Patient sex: M
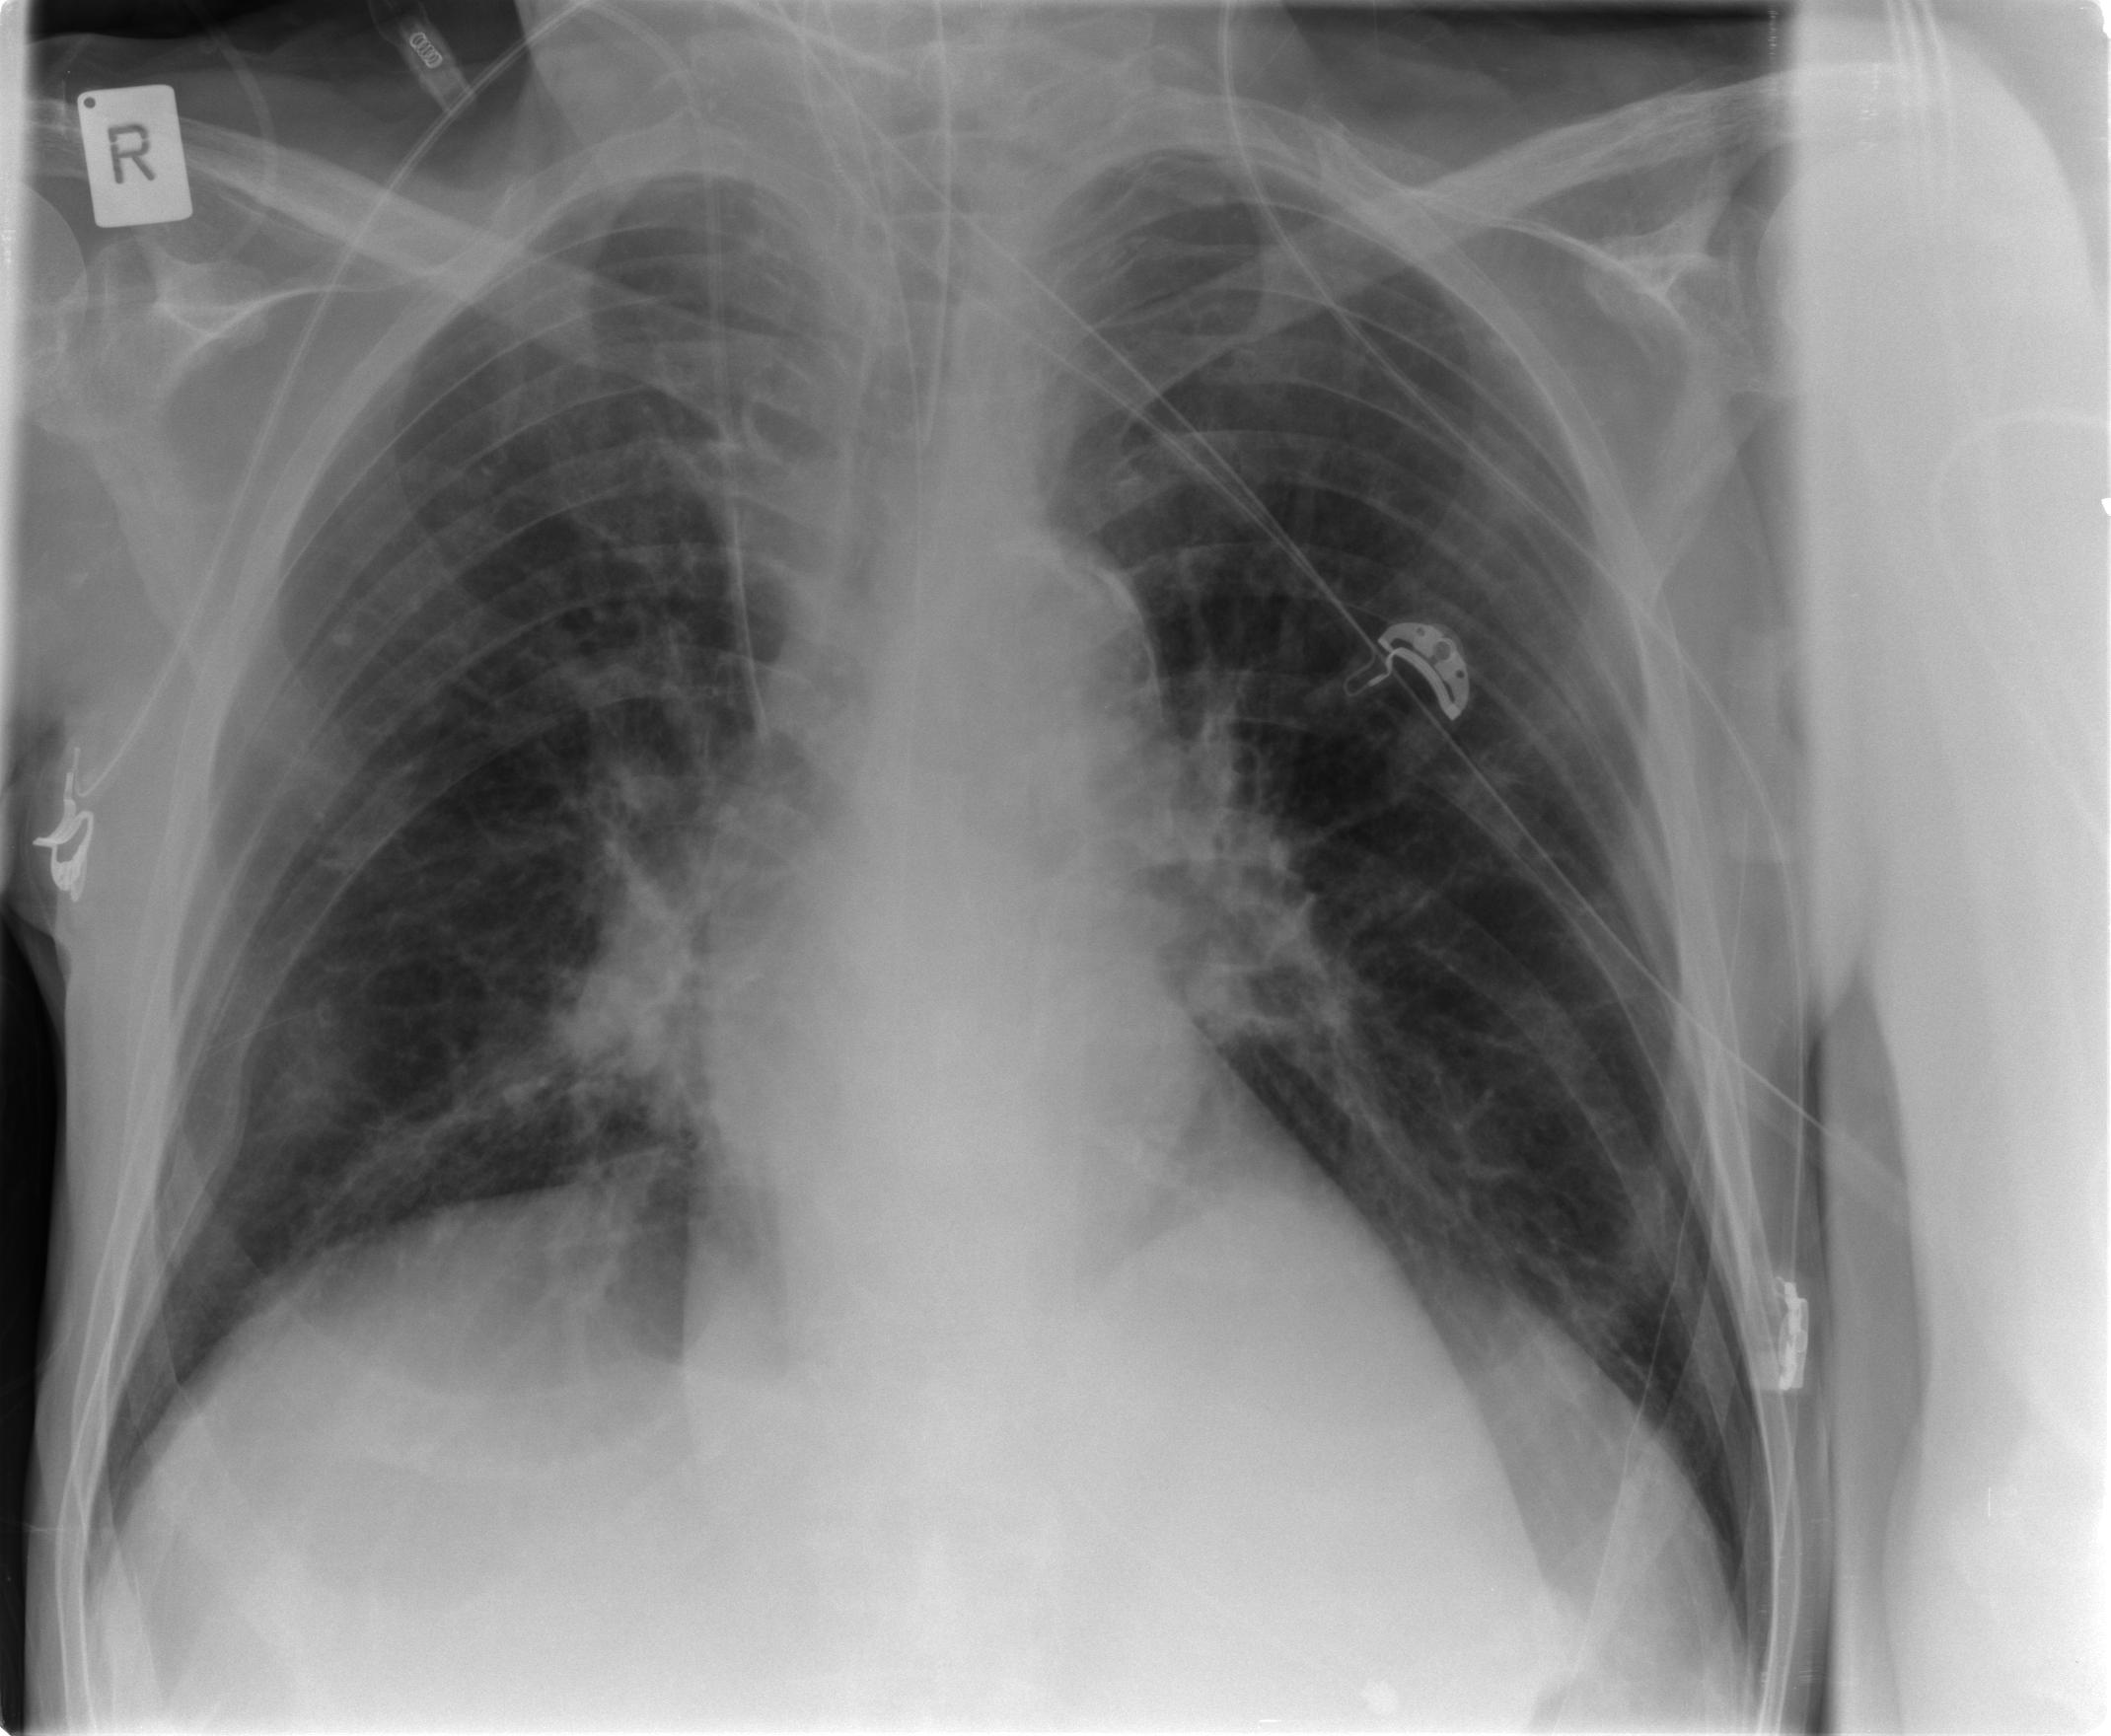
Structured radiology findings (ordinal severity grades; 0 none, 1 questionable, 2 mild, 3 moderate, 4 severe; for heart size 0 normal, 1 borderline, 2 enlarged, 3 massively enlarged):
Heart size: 0
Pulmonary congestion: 1
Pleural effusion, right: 0
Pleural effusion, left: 0
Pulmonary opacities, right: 0
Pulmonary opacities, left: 0
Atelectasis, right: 0
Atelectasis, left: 0